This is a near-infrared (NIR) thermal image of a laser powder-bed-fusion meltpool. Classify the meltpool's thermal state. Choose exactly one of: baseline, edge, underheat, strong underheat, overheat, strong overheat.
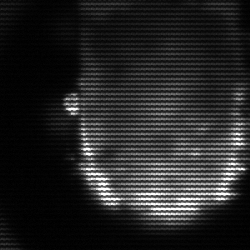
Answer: baseline